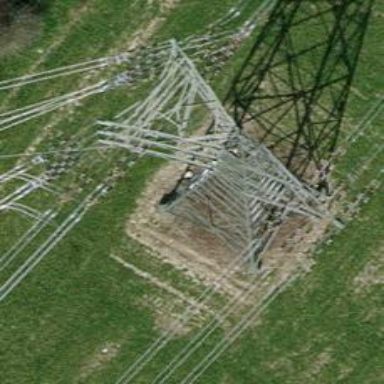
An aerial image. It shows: Power line is depicted.